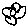
Label: flower